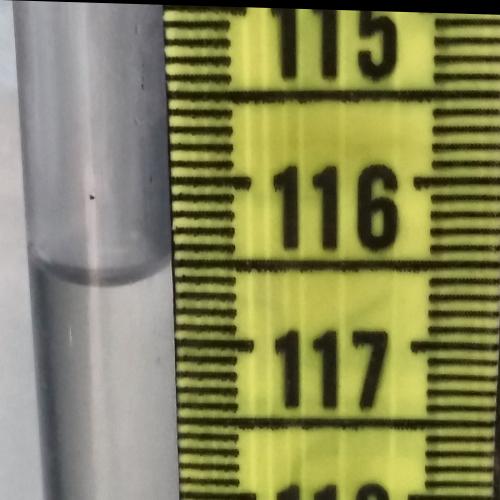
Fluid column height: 116.6 cm